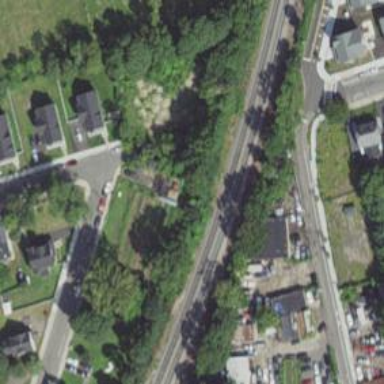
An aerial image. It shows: Railway track.